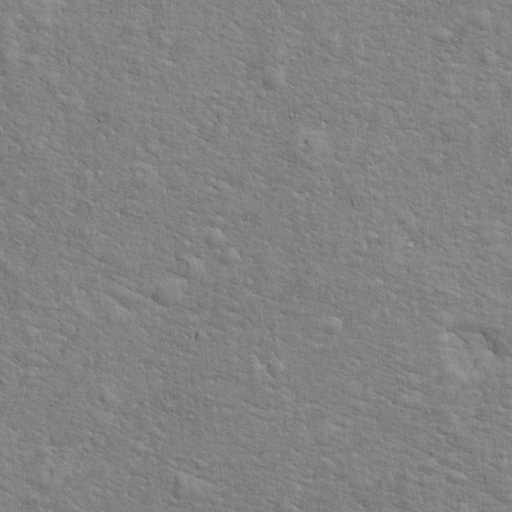
Classes present: Background